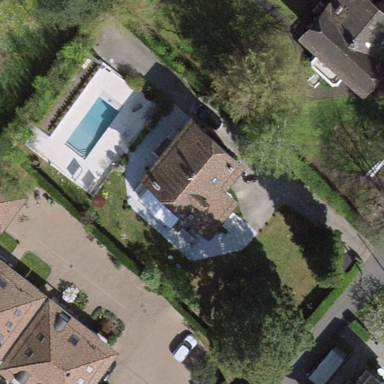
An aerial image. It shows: Garden enclosed by fence.